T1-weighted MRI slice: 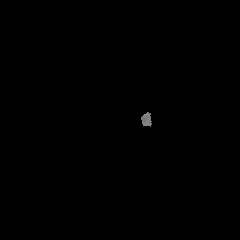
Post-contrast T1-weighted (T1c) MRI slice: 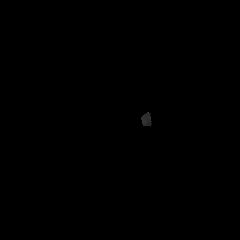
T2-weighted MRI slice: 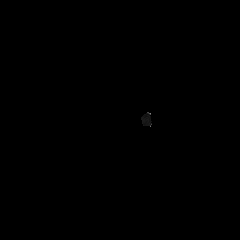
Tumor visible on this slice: no